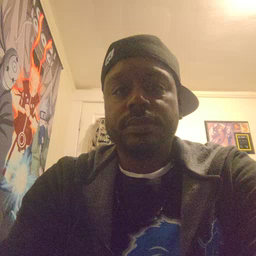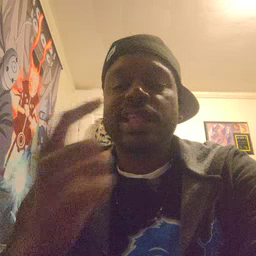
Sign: tooth